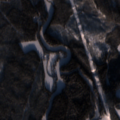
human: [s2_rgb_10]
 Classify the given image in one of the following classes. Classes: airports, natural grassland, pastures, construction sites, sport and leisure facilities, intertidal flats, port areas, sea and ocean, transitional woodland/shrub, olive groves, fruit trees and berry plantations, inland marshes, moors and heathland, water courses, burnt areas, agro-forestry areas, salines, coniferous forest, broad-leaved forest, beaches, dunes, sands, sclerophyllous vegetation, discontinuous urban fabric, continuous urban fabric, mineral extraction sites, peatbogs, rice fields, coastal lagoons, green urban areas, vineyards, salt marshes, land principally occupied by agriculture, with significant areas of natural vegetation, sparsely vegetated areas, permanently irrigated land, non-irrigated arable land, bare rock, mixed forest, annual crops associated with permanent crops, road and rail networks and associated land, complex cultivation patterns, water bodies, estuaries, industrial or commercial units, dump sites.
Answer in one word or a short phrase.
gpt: land principally occupied by agriculture, with significant areas of natural vegetation, coniferous forest, mixed forest, transitional woodland/shrub